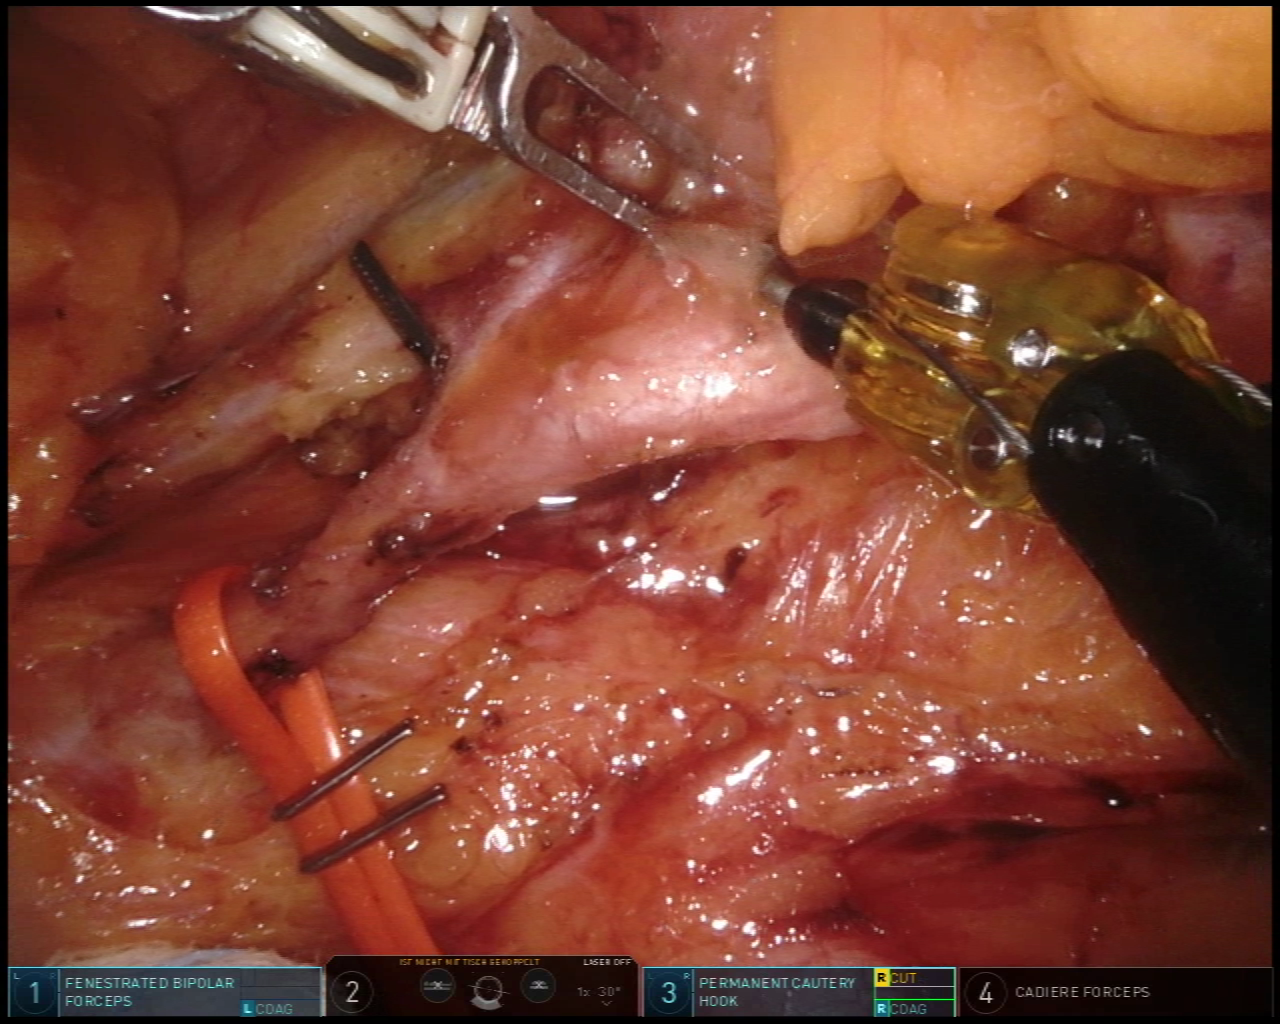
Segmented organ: intestinal_veins
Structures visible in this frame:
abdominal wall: no
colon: no
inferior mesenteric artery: yes
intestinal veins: yes
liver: no
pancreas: no
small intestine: no
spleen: no
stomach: no
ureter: no
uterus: no
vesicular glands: no